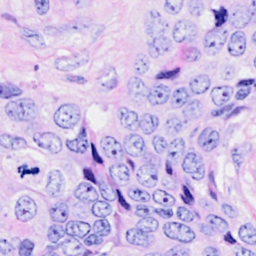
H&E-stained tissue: Breast